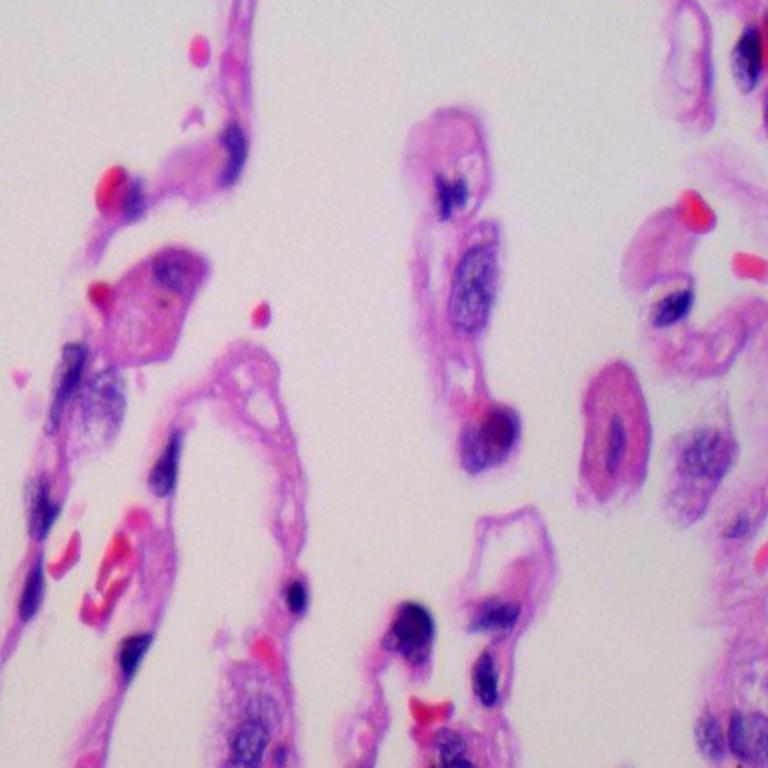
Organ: lung
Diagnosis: benign